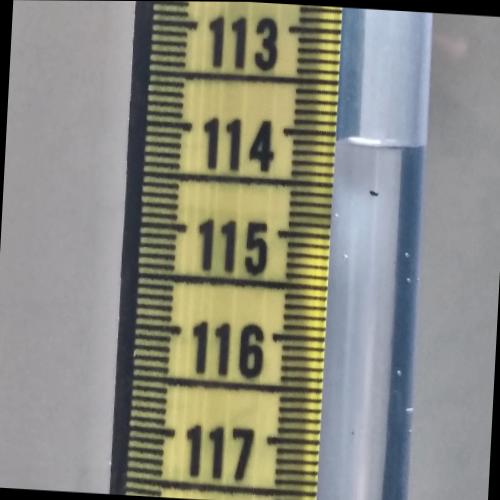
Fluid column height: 114.1 cm